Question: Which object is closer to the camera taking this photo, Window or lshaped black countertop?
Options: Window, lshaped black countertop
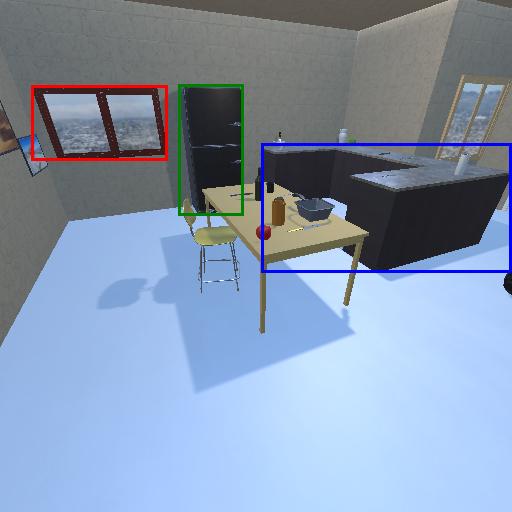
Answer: Window